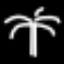
Label: palm tree